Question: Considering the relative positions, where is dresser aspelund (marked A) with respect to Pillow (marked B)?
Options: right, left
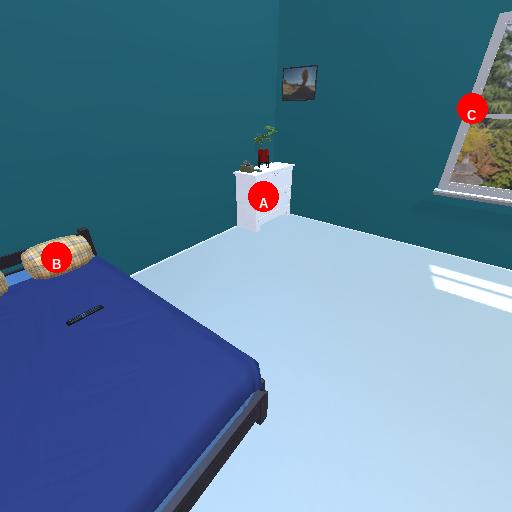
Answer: right